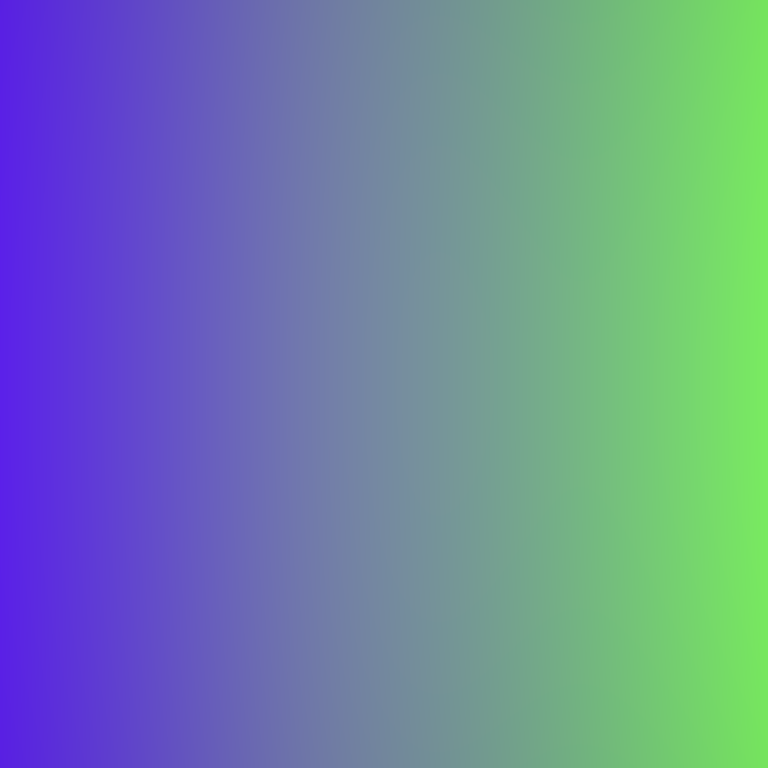
Abstract light effect, smooth gradient from violet to green, calm atmosphere, soft blend, no room, no furniture, no objects.